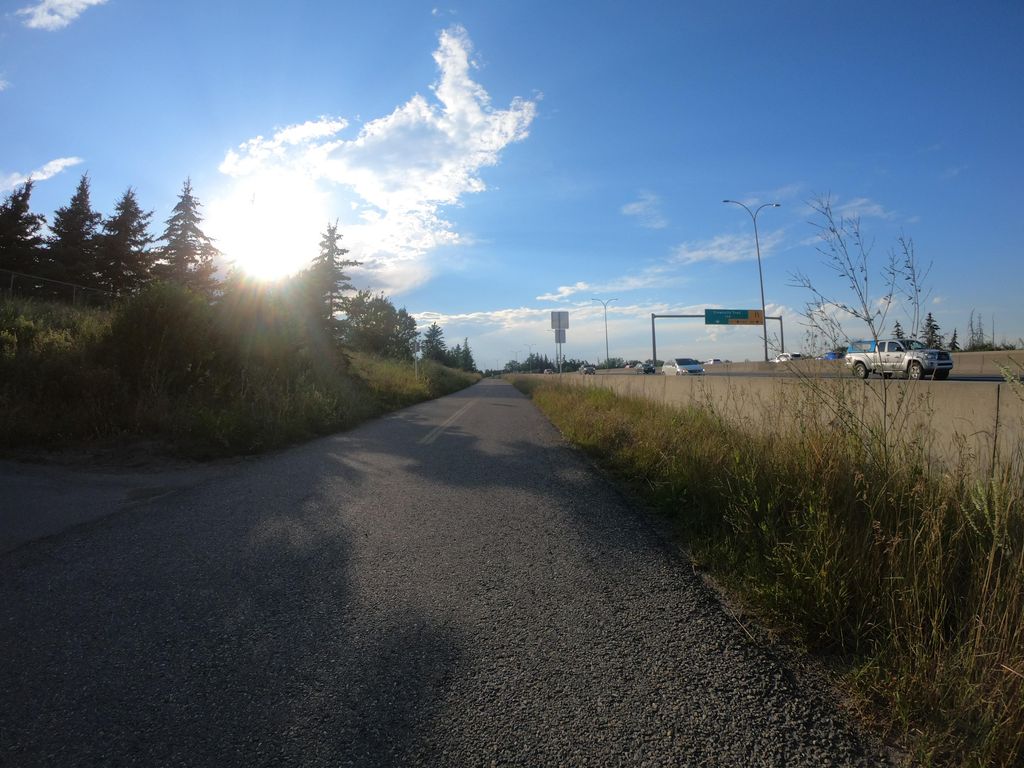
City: calgary